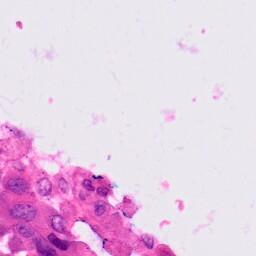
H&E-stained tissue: Lung